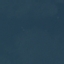
Label: SeaLake